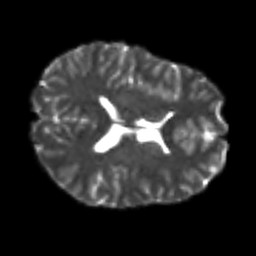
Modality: T2w
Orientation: axial
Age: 26
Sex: female
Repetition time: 8.4 s
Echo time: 0.09 s